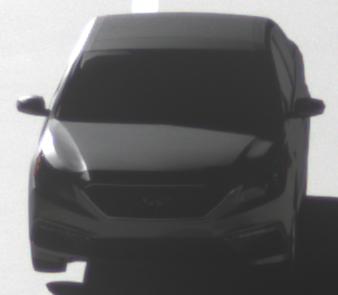
Make: Hyundai
Model: Sonata
Detailed model: Gen. 7
Model produced from: 2015
Model produced until: 2017
Doors: 4
Color: gray
Road condition: dry road
Daytime: morning or afternoon
Contrast: high contrast